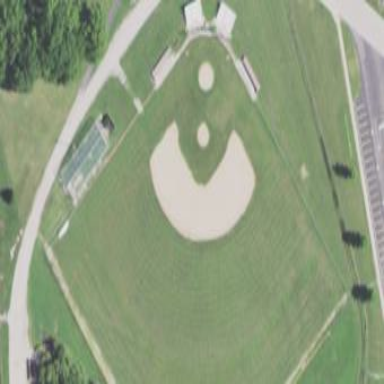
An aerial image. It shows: Baseball pitch enclosed by chain link fence.